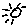
Label: sun